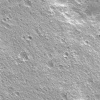
Atmospheric dust classification: not_dusty